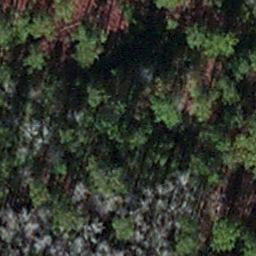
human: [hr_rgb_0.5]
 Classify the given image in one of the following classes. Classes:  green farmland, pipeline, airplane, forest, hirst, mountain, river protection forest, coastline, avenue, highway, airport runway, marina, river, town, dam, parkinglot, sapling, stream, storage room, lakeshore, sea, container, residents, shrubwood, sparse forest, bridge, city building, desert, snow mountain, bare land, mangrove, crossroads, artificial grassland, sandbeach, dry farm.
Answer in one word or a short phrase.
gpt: sapling